Question: So I downloaded the AndroidPocketSphinx project from <URL> built, exported and ran the 'TestPocketSphinxAndAndroidASR' activity as an app.
I wanted to launch the smaller 'PocketSphinxAndroidDemo' activity instead so I found the file 'PocketSphinxAndroidDemo.launch' in the project's root folder and (in Eclipse) I right-clicked it, selected 'Run As' and tried to run it.
Instead of seeing it run I received the following error message:

And my question is why?
What is the purpose of the .launch file in the AndroidPocketSphinx project, if it is not meant to work out of the box?
The content of that file, by the way, is really small:
'''
<?xml version="1.0" encoding="UTF-8" standalone="no"?>
<launchConfiguration type="com.android.ide.eclipse.adt.debug.LaunchConfigType">
<intAttribute key="com.android.ide.eclipse.adt.action" value="1"/>
<stringAttribute key="com.android.ide.eclipse.adt.activity" value="ca.ilanguage.labs.pocketsphinx.ui.PocketSphinxAndroidDemo"/>
<stringAttribute key="com.android.ide.eclipse.adt.avd" value="TeamTalk"/>
<stringAttribute key="com.android.ide.eclipse.adt.commandline" value=""/>
<intAttribute key="com.android.ide.eclipse.adt.delay" value="0"/>
<booleanAttribute key="com.android.ide.eclipse.adt.nobootanim" value="false"/>
<intAttribute key="com.android.ide.eclipse.adt.speed" value="0"/>
<booleanAttribute key="com.android.ide.eclipse.adt.target" value="false"/>
<booleanAttribute key="com.android.ide.eclipse.adt.wipedata" value="false"/>
<listAttribute key="org.eclipse.debug.core.MAPPED_RESOURCE_PATHS">
<listEntry value="/PocketSphinxAndroidDemo"/>
<listEntry value="/PocketSphinxAndroidDemo/AndroidManifest.xml"/>
</listAttribute>
<listAttribute key="org.eclipse.debug.core.MAPPED_RESOURCE_TYPES">
<listEntry value="4"/>
<listEntry value="1"/>
</listAttribute>
<booleanAttribute key="org.eclipse.jdt.launching.ALLOW_TERMINATE" value="true"/>
<stringAttribute key="org.eclipse.jdt.launching.PROJECT_ATTR" value="PocketSphinxAndroidDemo"/>
</launchConfiguration>
'''
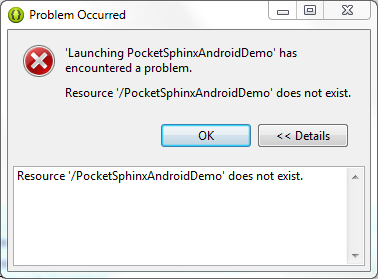
Answer: A '.launch' file is just the storage of a Launch Configuration, it's not really meant to be looked at or manipulated directly by users. Instead, you look for and edit Launch Configurations via the dedicated dialog, invoked by the Run menu or the toolbar buttons (Run configurations and Debug configurations both reflect launch configs, but one launches the JVM in debug mode).
If you want to duplicate an existing launch, use the Debug Configurations or Run Configurations menu item to open the dialog and there you can select and copy one.